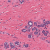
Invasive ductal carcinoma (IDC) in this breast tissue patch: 0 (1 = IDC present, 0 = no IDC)